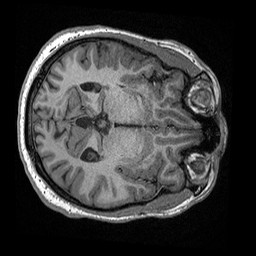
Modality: T1w
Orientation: axial
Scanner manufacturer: ge
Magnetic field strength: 3 T
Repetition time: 2.349 s
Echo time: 0.002968 s